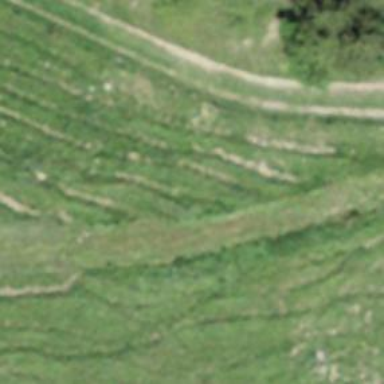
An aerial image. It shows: Grass track with Grade 4 tracktype.